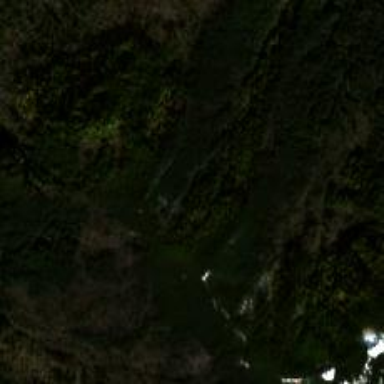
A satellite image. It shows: Evergreen forest with needle-leaved trees.